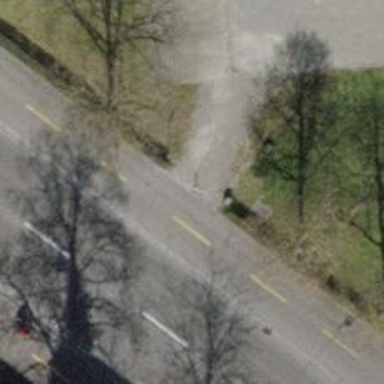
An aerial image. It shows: Bollard barrier.